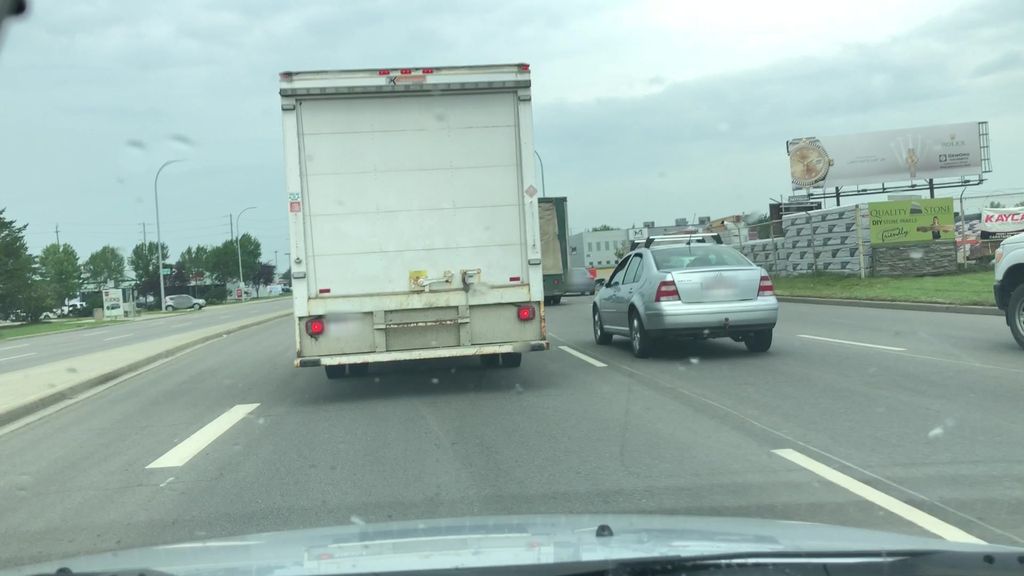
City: edmonton